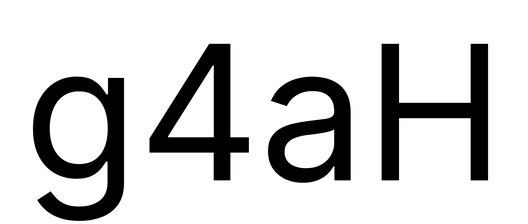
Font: Inter_Regular